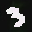
Label: 3